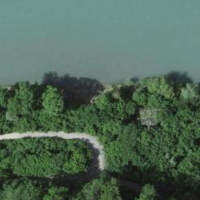
EUNIS habitat code: 44
Species observed at this site:
Aruncus dioicus
Ilex aquifolium